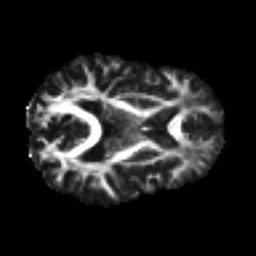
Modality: FA
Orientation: axial
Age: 37
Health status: ill
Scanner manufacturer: philips
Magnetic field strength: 3 T
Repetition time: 9 s
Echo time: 0.127 s